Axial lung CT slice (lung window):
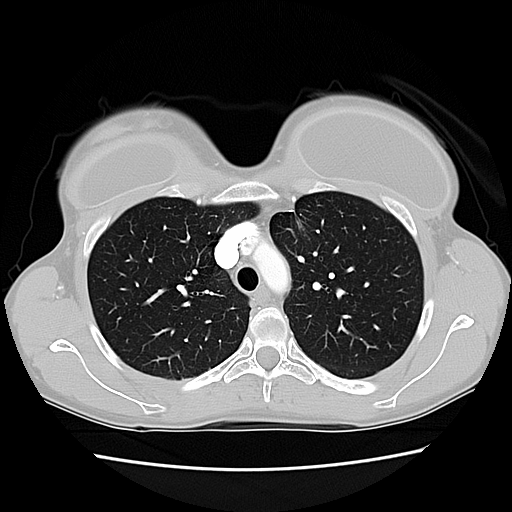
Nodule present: no